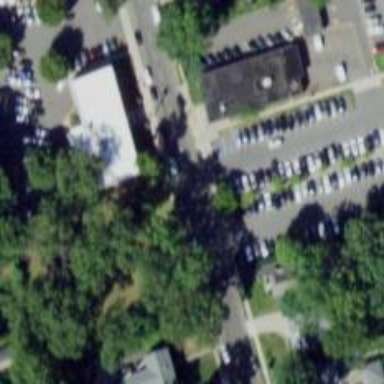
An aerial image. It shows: Parking space.